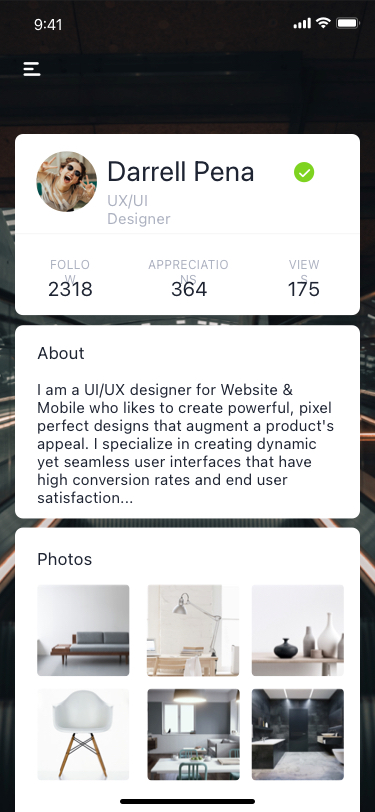
Text in this UI design:
Photos
About
I am a UI/UX designer for Website & Mobile who likes to create powerful, pixel perfect designs that augment a product's appeal. I specialize in creating dynamic yet seamless user interfaces that have high conversion rates and end user satisfaction...
UX/UI Designer
Darrell Pena
Follow
APPRECIATIONS
VIEWS
2318
364
175